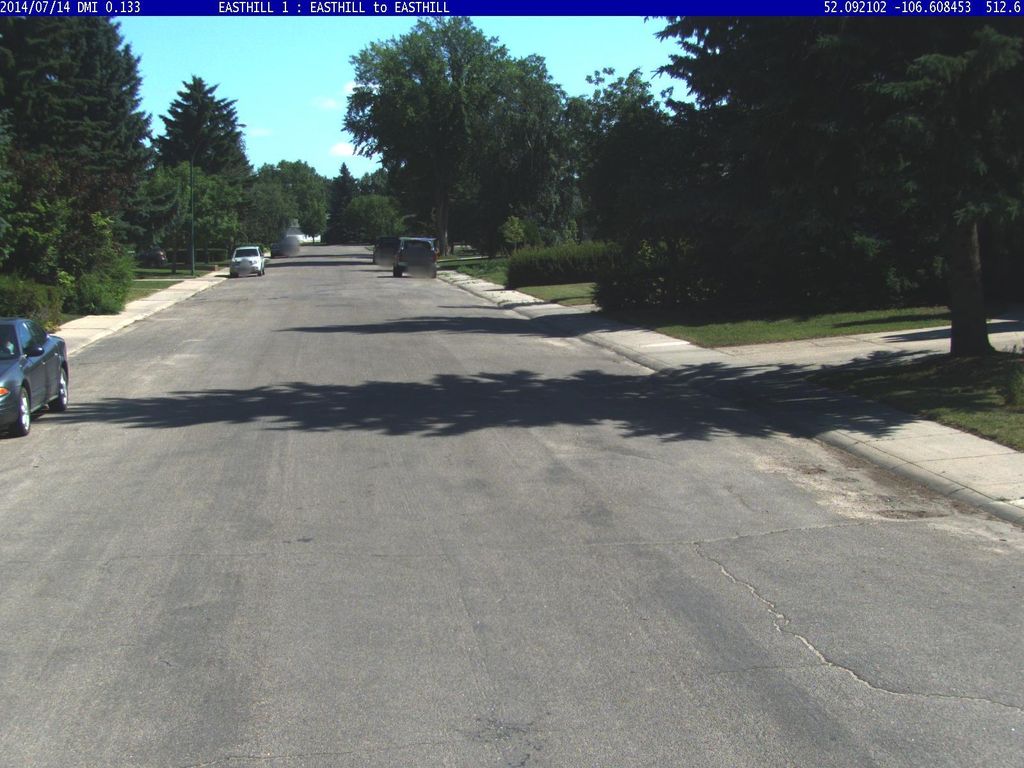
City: saskatoon